Aerial crown-view tile of a tropical tree (Barro Colorado Island, Panama), acquired 20250818:
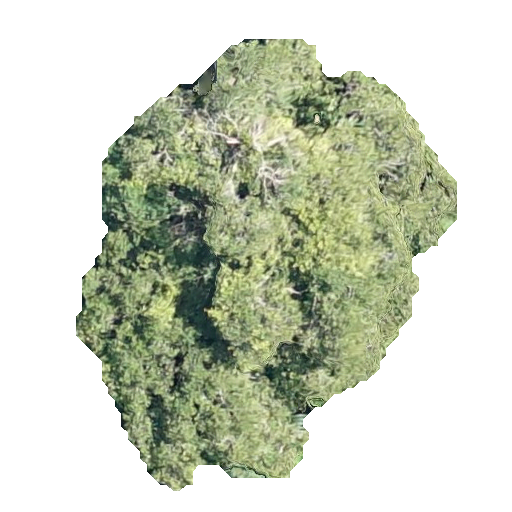
Species: Calophyllum longifolium
GBIF accepted scientific name: Calophyllum longifolium
Crown area: 164.796 m²